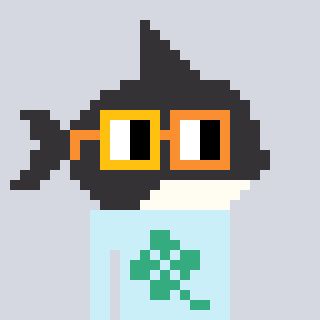
a pixel art character with square yellow and orange glasses, a orca-shaped head and a cold-colored body on a cool background